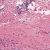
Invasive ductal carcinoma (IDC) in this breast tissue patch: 1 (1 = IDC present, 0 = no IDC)